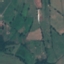
Land use / land cover class: Pasture